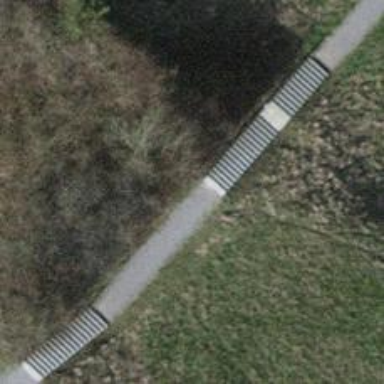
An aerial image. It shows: Road with steps.